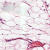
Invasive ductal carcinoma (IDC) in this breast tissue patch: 0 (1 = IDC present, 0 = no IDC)